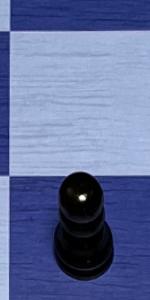
Label: Pawn_Black